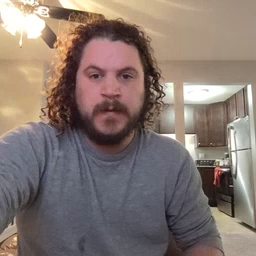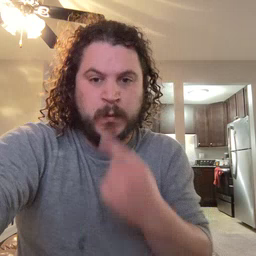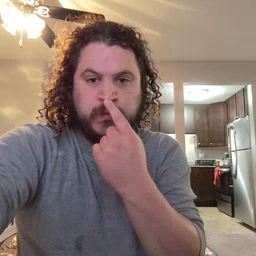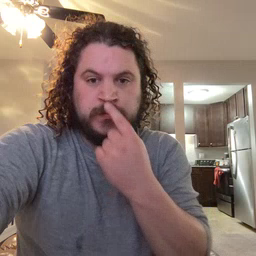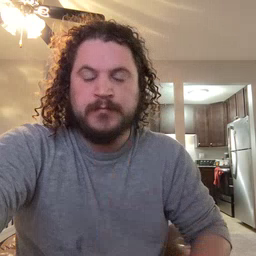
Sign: nose